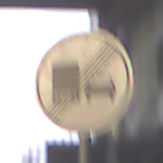
Verkehrszeichen: EndeUeberholverbotKraftfahrzeuge
Umgebung: Roofed, Special
Tageszeit: Midday
Wetter: Overcast
Licht: Natural
Jahreszeit: NotSpecified
Kontrast: MediumContrast